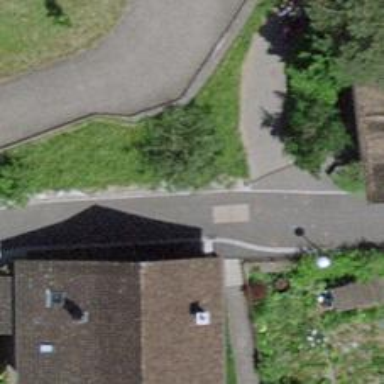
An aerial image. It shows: Unpaved footway.